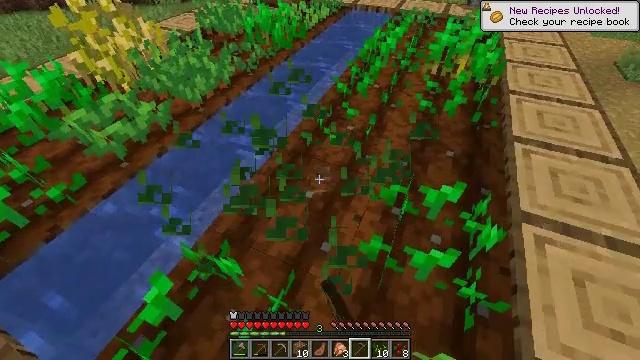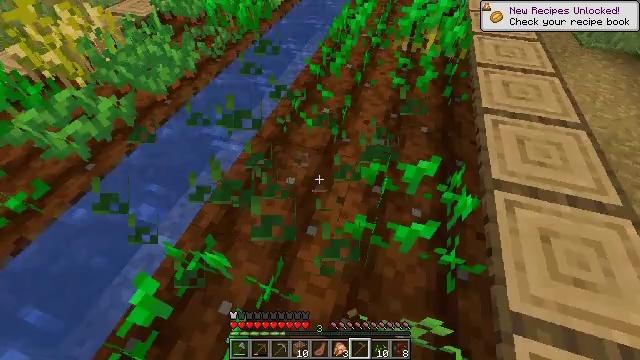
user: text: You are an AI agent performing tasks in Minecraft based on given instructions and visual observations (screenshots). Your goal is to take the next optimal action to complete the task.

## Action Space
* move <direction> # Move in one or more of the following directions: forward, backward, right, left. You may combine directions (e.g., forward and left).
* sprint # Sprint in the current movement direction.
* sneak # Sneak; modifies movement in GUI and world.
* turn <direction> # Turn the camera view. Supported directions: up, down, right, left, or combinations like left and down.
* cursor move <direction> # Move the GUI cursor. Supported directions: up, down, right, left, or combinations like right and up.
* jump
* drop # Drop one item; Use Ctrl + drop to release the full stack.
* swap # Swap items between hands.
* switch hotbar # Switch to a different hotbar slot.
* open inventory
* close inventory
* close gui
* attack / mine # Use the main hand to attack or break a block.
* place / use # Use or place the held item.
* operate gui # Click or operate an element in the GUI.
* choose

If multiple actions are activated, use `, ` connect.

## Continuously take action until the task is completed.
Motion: motion action
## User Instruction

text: Collect carrots by breaking the crop.
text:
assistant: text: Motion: turn right and down
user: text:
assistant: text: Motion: no_op